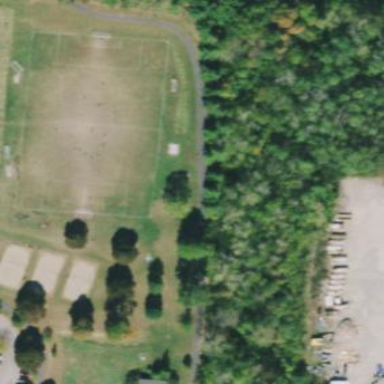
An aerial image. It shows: Soccer pitch for leisureland activities.